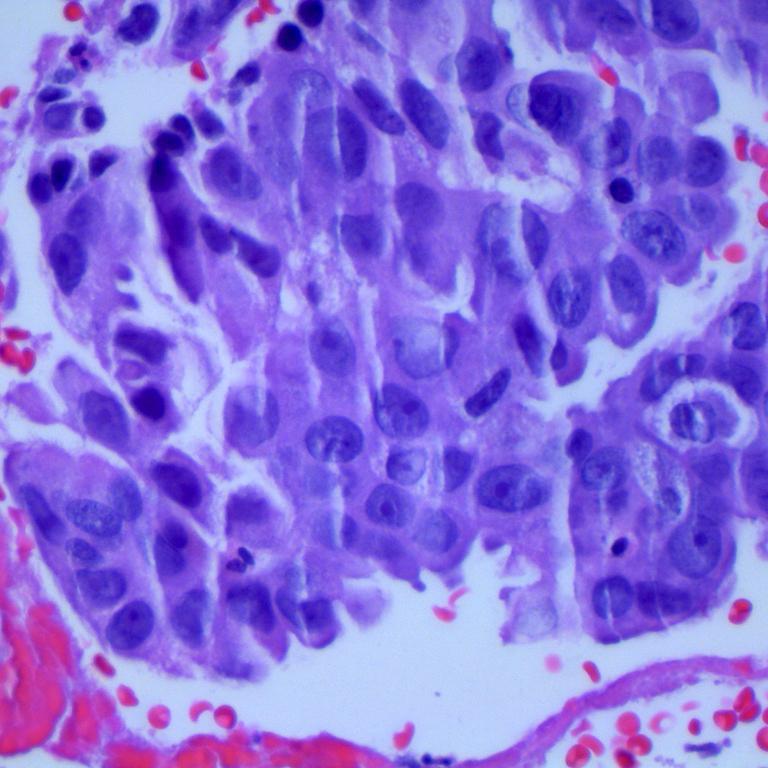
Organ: lung
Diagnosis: adenocarcinomas